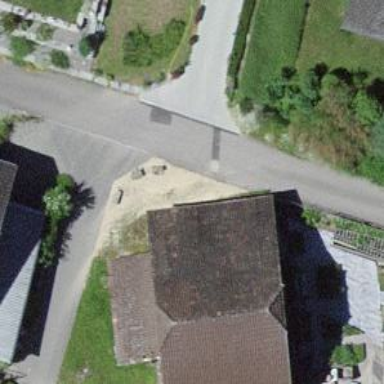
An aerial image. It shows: Rural barn.